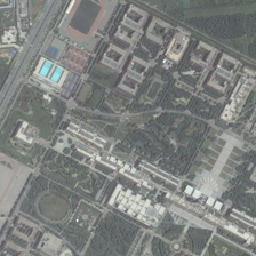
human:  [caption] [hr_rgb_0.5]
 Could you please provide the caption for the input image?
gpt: In the FICA playground northwest of the school.

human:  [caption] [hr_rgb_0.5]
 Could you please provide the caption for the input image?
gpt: A large playground is northwest of the school.

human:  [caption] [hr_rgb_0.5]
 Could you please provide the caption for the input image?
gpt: A big playground is located northwest of the school.

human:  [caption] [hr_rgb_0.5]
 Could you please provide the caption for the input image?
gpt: There is a big playground in the northwest of the school.

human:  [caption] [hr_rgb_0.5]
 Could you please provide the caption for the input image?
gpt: The big FICA playground in the northwest of the school.